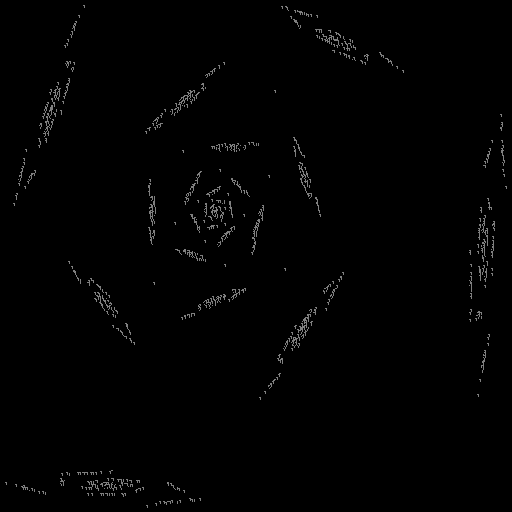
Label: rose